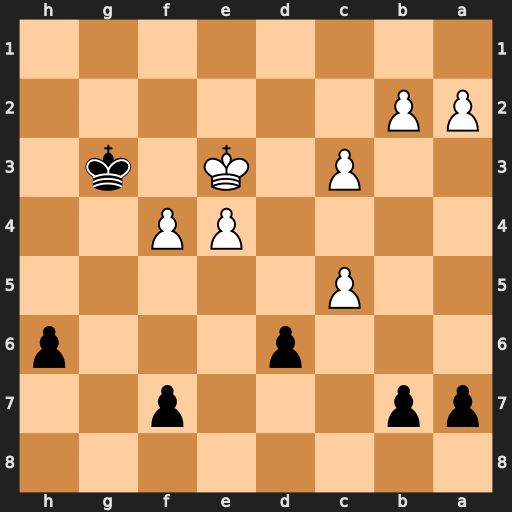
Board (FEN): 8/pp3p2/3p3p/2P5/4PP2/2P1K1k1/PP6/8
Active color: b
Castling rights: -
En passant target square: -
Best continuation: dxc5 e5 Kg4 Ke4 h5 f5 Kg5 f6 h4 e6 Kxf6